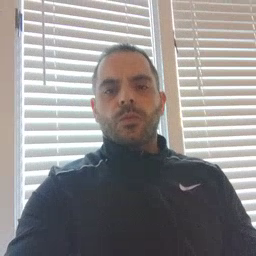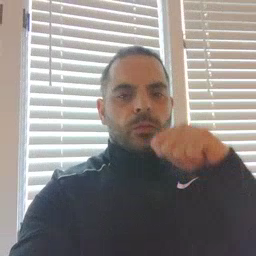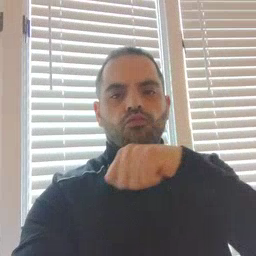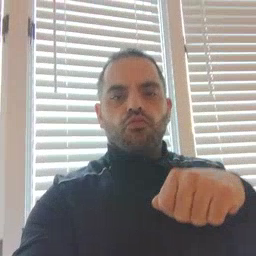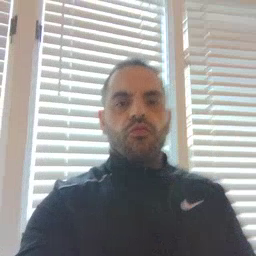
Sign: toothbrush